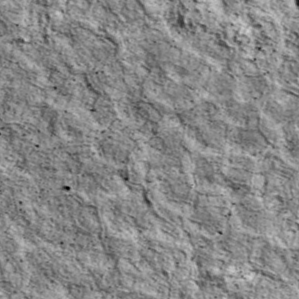
Label: non_frost